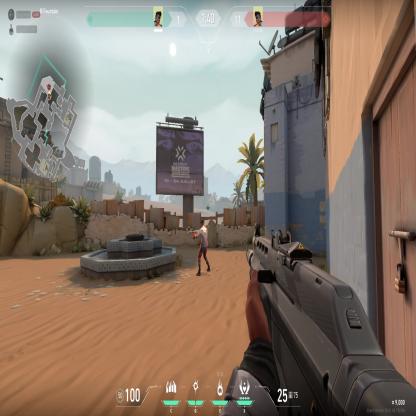
Label: enemy